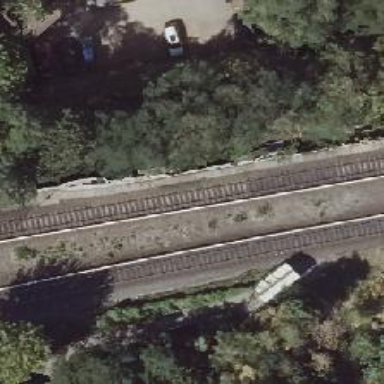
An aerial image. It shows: Solitary milestone along the railway.